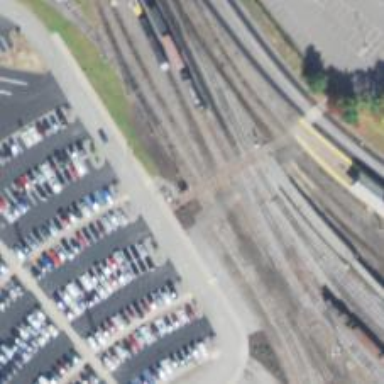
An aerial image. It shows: Crossing for the railway.